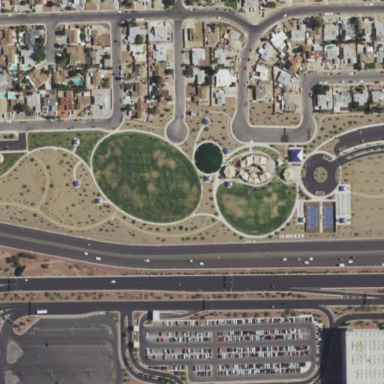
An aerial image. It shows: Park.